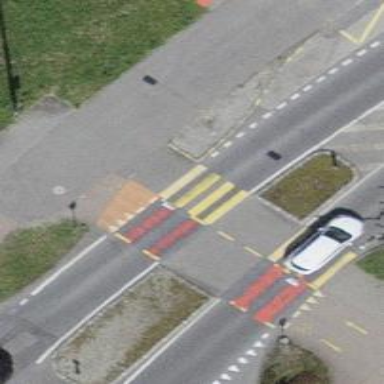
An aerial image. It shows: Uncontrolled zebra crossing with pedestrian island.